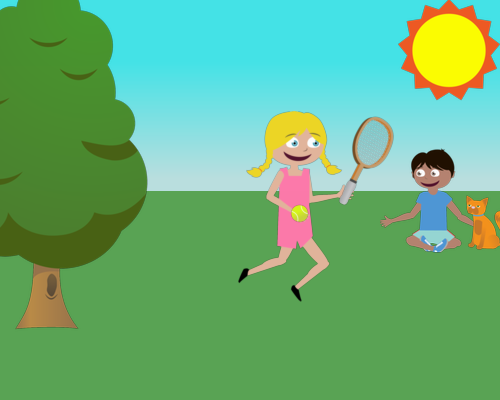
medium size fluffy tree to the left corner touching the top and part of it cut off and on left medium size girl with knee bending facing right holding tennis ball on right hand tennis racket on the girl other hand and a medium sun on top to the right and smiling boy sitting down from right a left medium cat sitting next to boy right hand